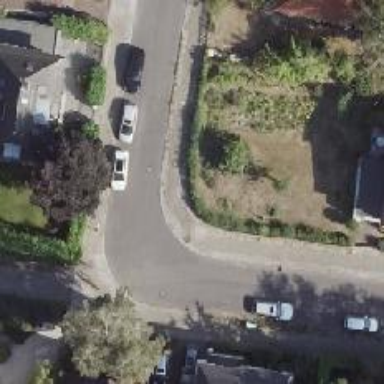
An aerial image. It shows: Smooth asphalt road in residential area.